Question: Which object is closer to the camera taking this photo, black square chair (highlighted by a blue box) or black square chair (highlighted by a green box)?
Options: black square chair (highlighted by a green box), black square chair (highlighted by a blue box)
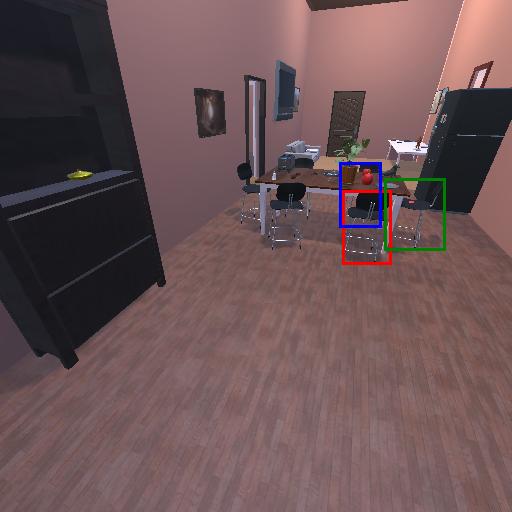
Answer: black square chair (highlighted by a green box)